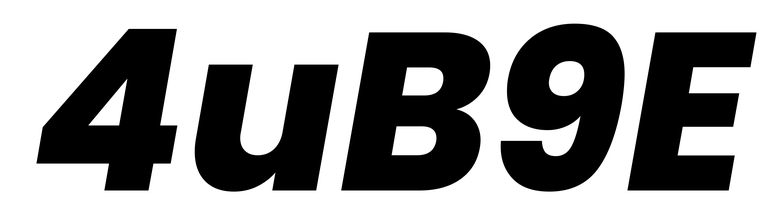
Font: Poppins-ExtraBoldItalic